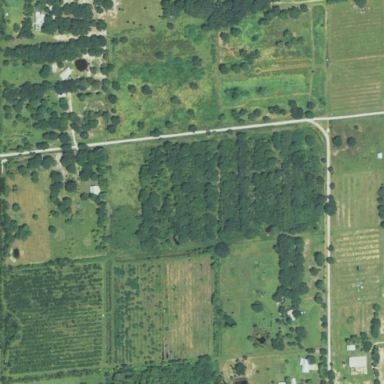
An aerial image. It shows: Plant nursery cultivating trees.